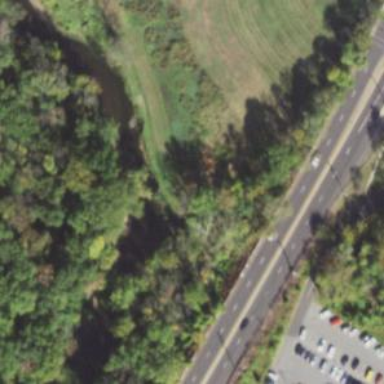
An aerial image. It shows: Culvert tunnel.